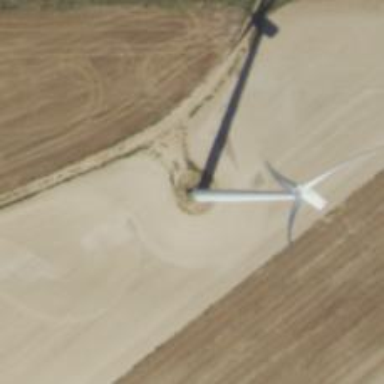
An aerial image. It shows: Wind generator with horizontal axis. The generator is wind turbine.